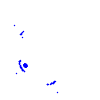
Particle: electron